Interaction volume radius: 10 \u00c5
Interaction volume height: 10 \u00c5
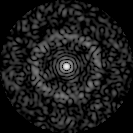
Disorder parameter: 0.8558